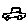
Label: car